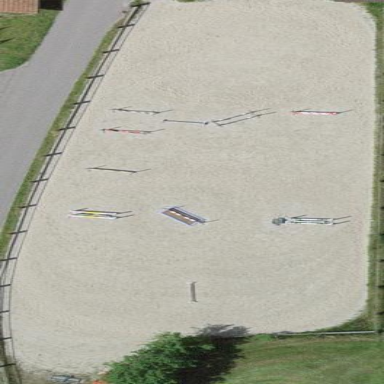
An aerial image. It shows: Equestrian pitch for leisure land activities.